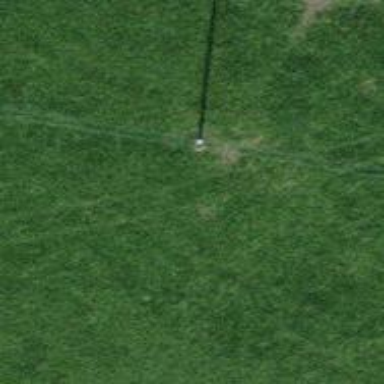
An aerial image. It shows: Straight power pole.